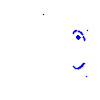
Particle: proton